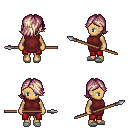
a pixel art fantasy rpg character, female body template, human, tanned skin, maroon tunic, red pants, white blonde swoop hairstyle, white slippers, spear, four views (front, back, left, right), 2x2 character sprite sheet, small pixel art, hard edges, no anti-aliasing